Question: I made a game using NetBeans design tool, called WordHunt. It looks like this:

I need to make a class that will apply a mouseover effect to those 16 labels I have. This is the code that changes the icon B when enter the mouse:
'''
private void b1MouseEntered(java.awt.event.MouseEvent evt) {
b1.setIcon(new javax.swing.ImageIcon(getClass().getResource("/ip/imag/" +B+ ".png")));
}
'''
I had applied a default icon to the label.
After making that class, instead of writing:
'b1.setIcon(new javax.swing.ImageIcon(getClass().getResource("/ip/imag/" +B+ ".png")));'
to write className( ,);
For the next label, the same thing
className( ,);
Observation: b1 is a label and I have all letters icon in .png format from A to Z.
Can anybody give me an idea of how I can do that?
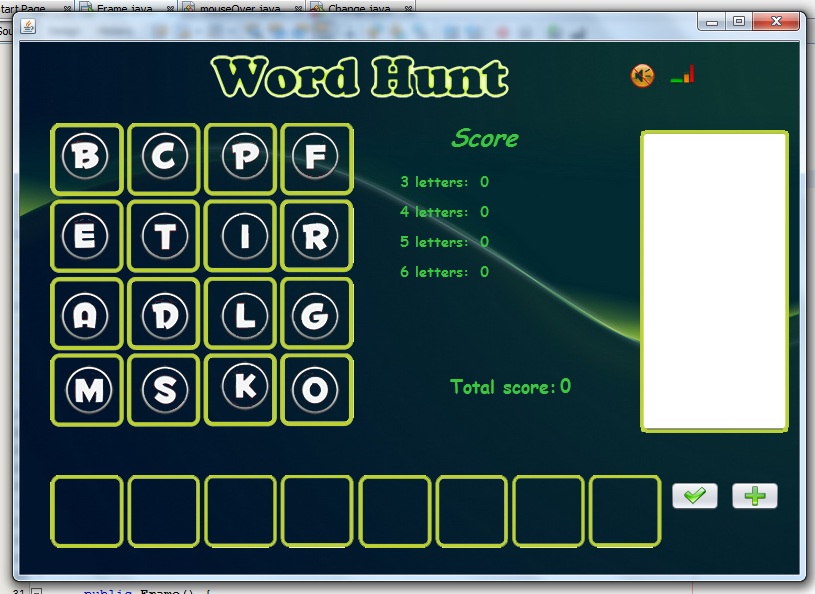
Answer: How about something like this: (rough draft)
'''
// for storage so we don't load it for each mouse-over
HashMap<String, ImageIcon> images = new HashMap<String, ImageIcon>();
void setIcon(JLabel button, String image)
{
if (images.containsKey(image))
return images.get(image);
else
{
String path = "/ip/imag/" + image + ".png";
ImageIcon icon = new ImageIcon(getClass().getResource(path));
images.put(image, icon);
return icon;
}
}
'''
And then:
'''
setIcon(b1, "B");
'''
But you should probably consider using buttons so you can use <URL> rather than 'MouseEntered'.